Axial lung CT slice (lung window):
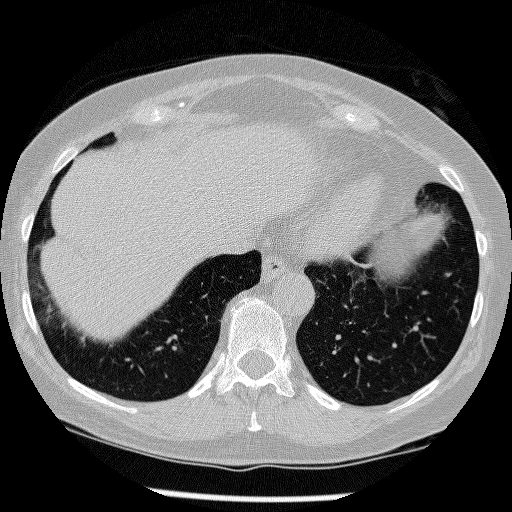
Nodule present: no